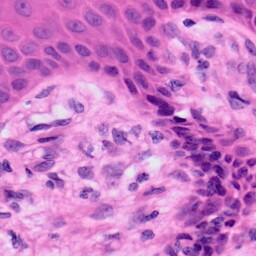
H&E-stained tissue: Skin